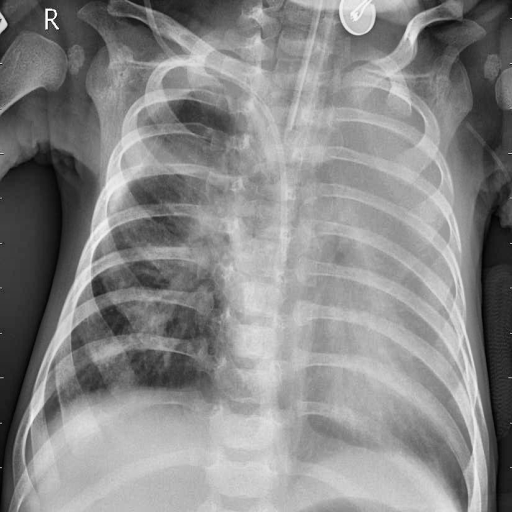
Finding: PNEUMONIA